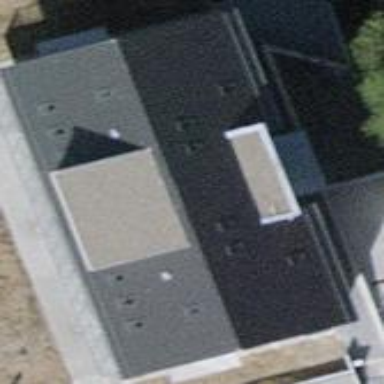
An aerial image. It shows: Building with tile roof.